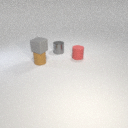
small brown rubber cylinder in front of small red rubber cylinder